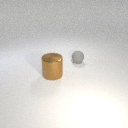
large brown metal cylinder in front of small gray rubber sphere